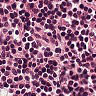
Metastatic tissue present: no